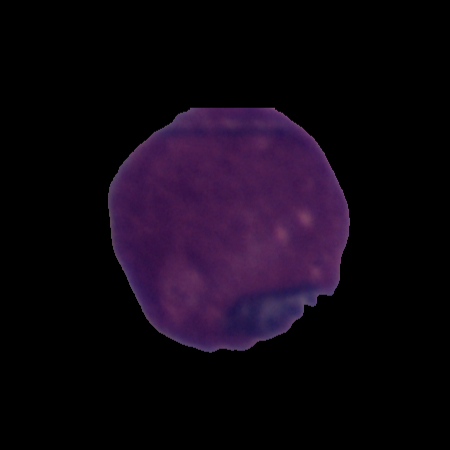
Label: cancer